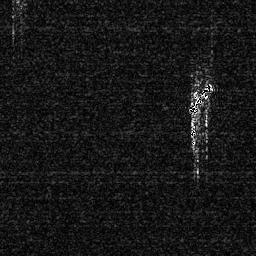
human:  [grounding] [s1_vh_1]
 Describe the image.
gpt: In the satellite image, there is  <ref>1 medium ship </ref> <box>[[71, 31, 83, 45, 0]]</box> located at right.